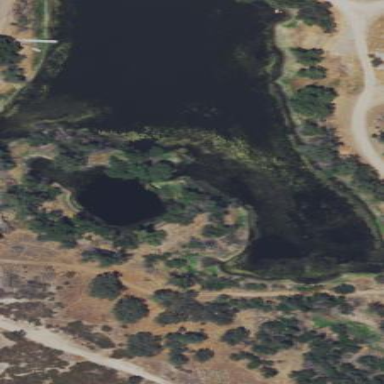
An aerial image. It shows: Pond which serves as water storage reservoir.